Question: I am developing an application in C# VS 2010.
I have below code to fetch the student details with some name into the datagridview.
'''
var CommandText = @"SELECT sid as 'Student ID', name as 'Student Name', adDate as
'Admission Date',
paidFees as 'Fees Paid', balance as 'Fees Remaining'
FROM Student WHERE (status = '" + status + "') AND
(name LIKE '%'+'"+txtSearchName.Text.Trim() + "'+'%')";
string select = CommandText;
con.Open();
SqlDataAdapter dataAdapter = new SqlDataAdapter(select, con);
SqlCommandBuilder commandBuilder = new SqlCommandBuilder(dataAdapter);
DataSet ds = new DataSet();
dataAdapter.Fill(ds);
con.Close();
dgvSearch.ReadOnly = true;
dgvSearch.DataSource = ds.Tables[0];
'''
My problem is I am just getting headers of the table not data like below screenshot.

What is be wrong here?
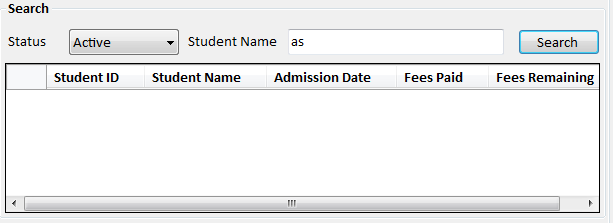
Answer: I suggest to use a parameterized query.
'''
var CommandText = @"SELECT sid as 'Student ID', name as 'Student Name', adDate as
'Admission Date', paidFees as 'Fees Paid', balance as 'Fees Remaining'
FROM Student WHERE (status = @status) AND (name LIKE @stuname)";
string select = CommandText;
con.Open();
SqlDataAdapter dataAdapter = new SqlDataAdapter(select, con);
dataAdapter.SelectCommand.Parameters.AddWithValue("@status", status);
dataAdapter.SelectCommand.Parameters.AddWithValue("@stuname", "%" + txtSearchName.Text.Trim() + "%");
SqlCommandBuilder commandBuilder = new SqlCommandBuilder(dataAdapter);
DataSet ds = new DataSet();
dataAdapter.Fill(ds);
....
'''
In this way the problems with string concatenation of quotes and wildcard chars for the LIKE statement are greatly simplified and you avoid subtle errors like the wrong quotes around the '%' char.
Of course this removes any possible <URL>